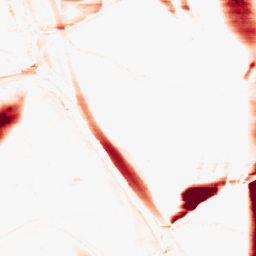
Category: morphological
Decomposition family: morphological_rect
Decomposition parameters: operation: opening
width: 50
height: 5
Upsampling method: cubic_mitchell
Upsampling parameters: scale: 2
Upsampling scale: 2